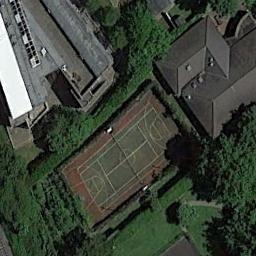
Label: basketball_court